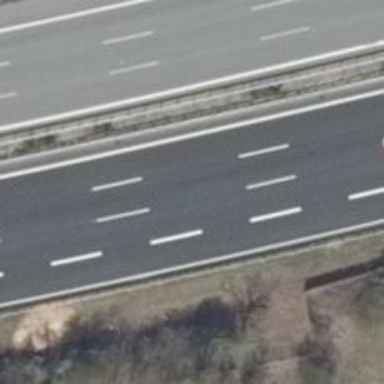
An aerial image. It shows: Motorway with concrete surface.